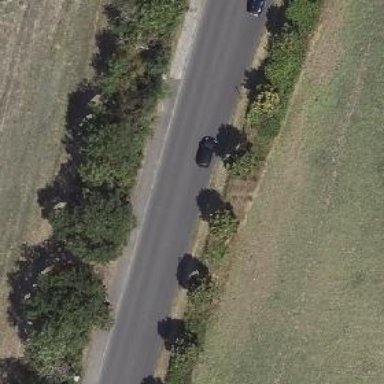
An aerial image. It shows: Avenue lined with broadleaved deciduous trees.